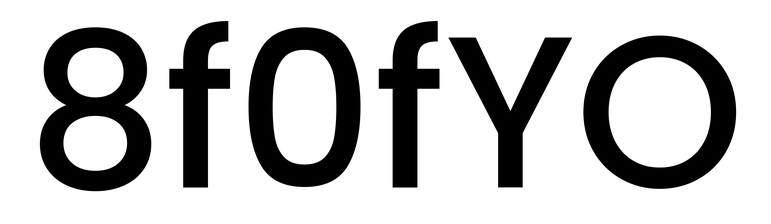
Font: Poppins-Medium